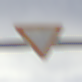
Verkehrszeichen: VorfahrtGewaehren
Umgebung: Outdoor, Nature
Tageszeit: SunriseSunset
Wetter: PartlyCloudy
Licht: Natural
Jahreszeit: Summer
Kontrast: HighContrast